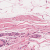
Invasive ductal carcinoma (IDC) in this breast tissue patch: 0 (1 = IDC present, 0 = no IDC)